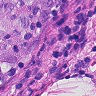
Metastatic tissue present: yes